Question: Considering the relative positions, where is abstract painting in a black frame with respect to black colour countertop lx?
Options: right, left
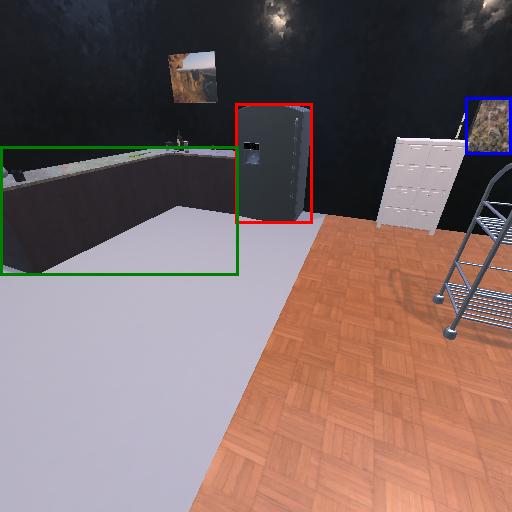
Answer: right